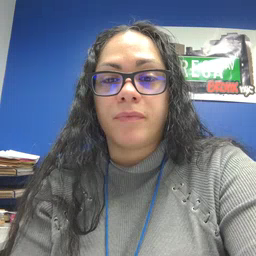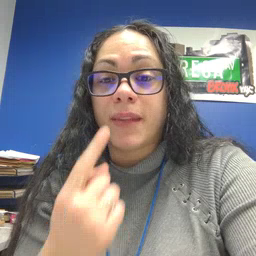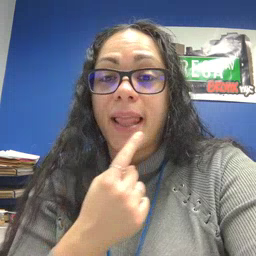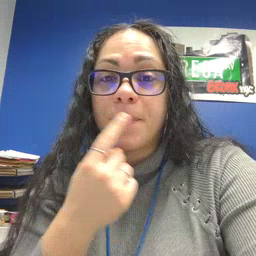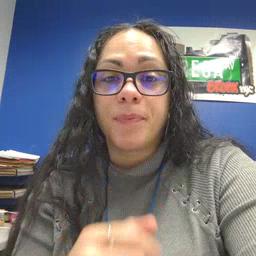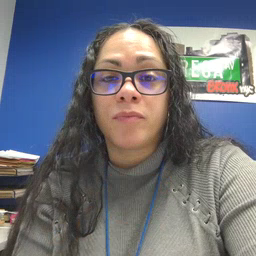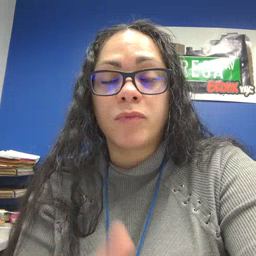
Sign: lips